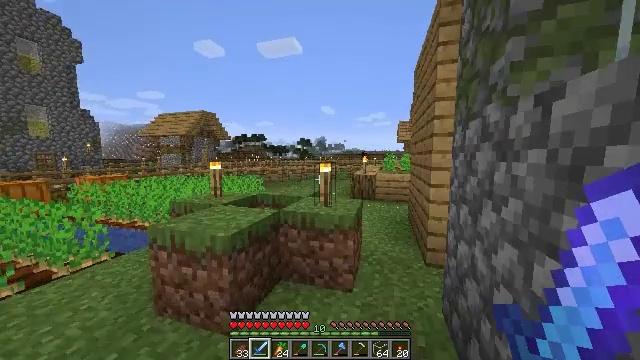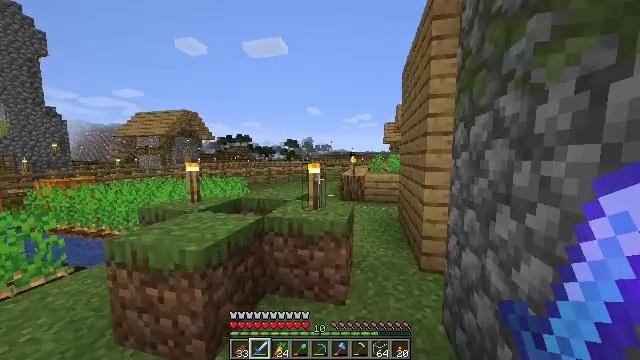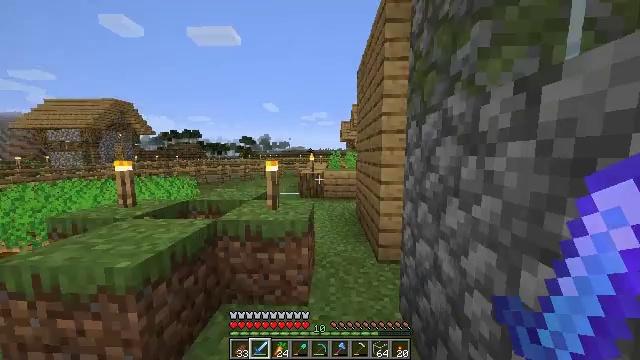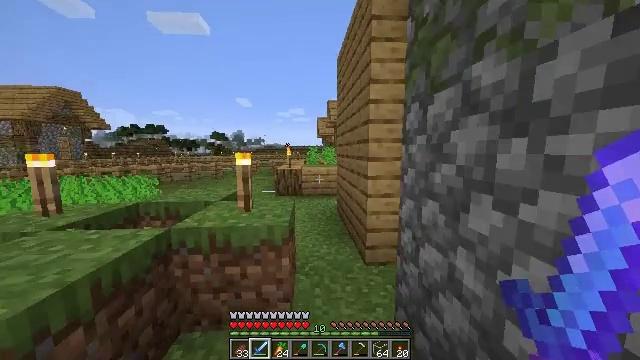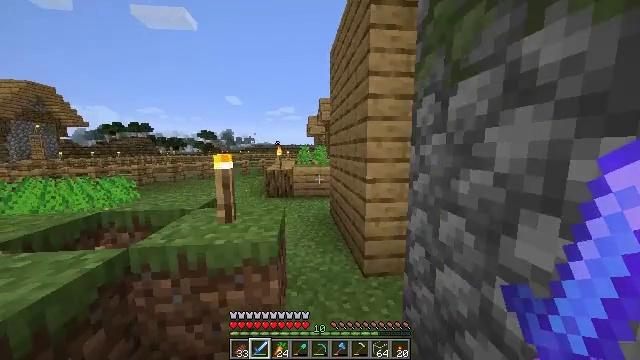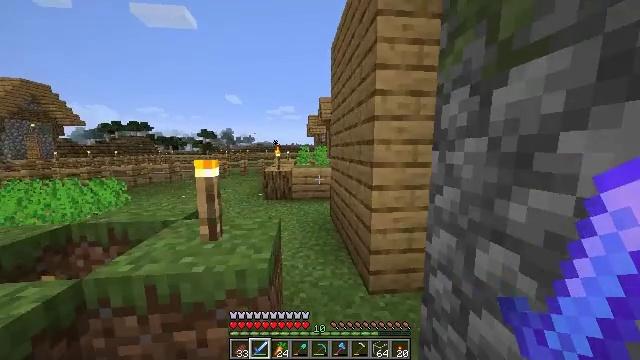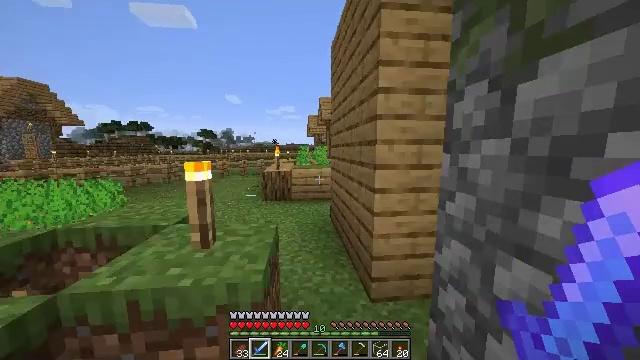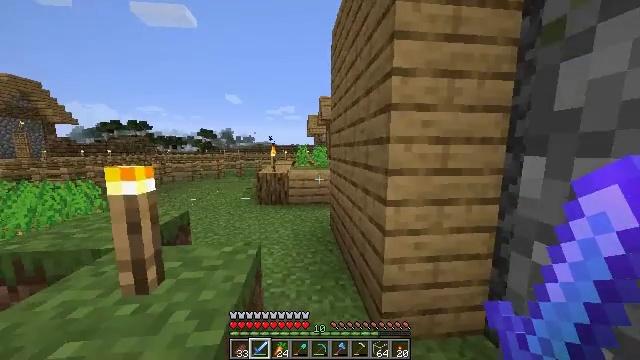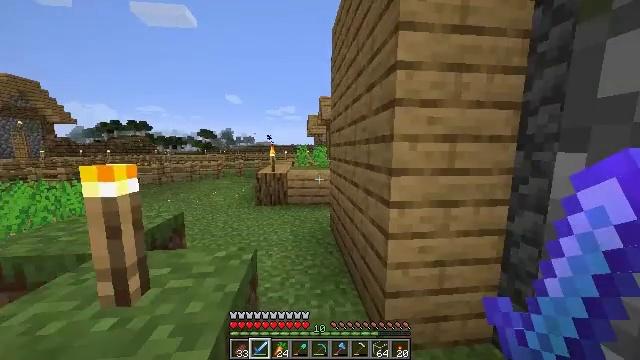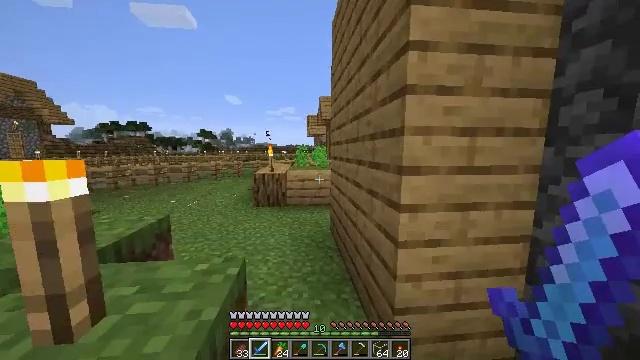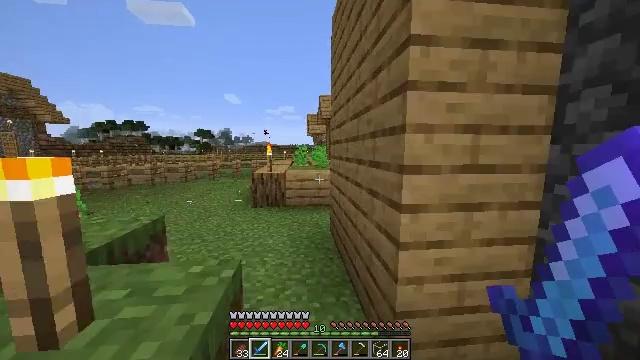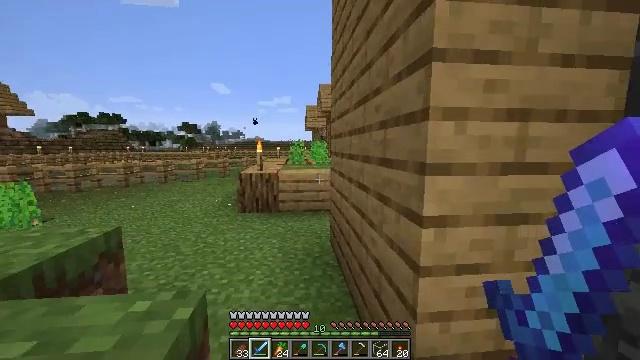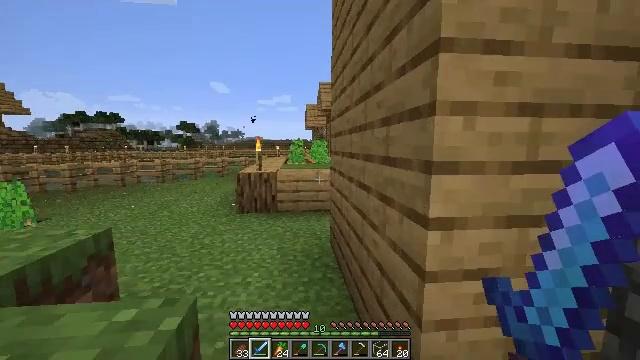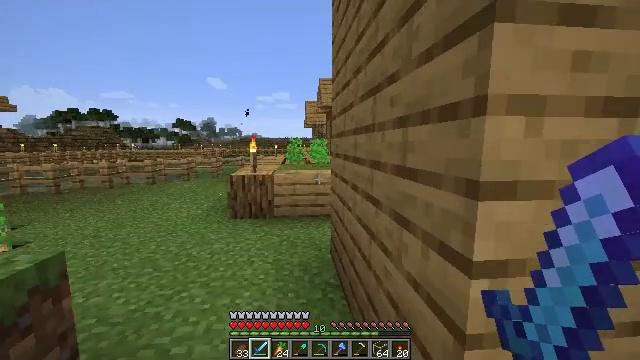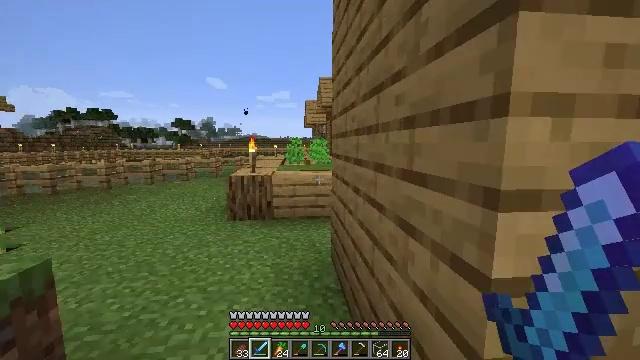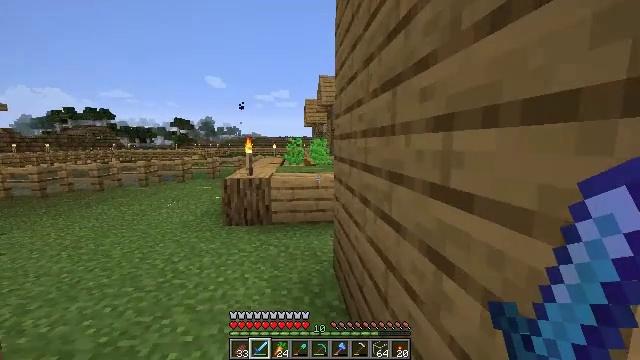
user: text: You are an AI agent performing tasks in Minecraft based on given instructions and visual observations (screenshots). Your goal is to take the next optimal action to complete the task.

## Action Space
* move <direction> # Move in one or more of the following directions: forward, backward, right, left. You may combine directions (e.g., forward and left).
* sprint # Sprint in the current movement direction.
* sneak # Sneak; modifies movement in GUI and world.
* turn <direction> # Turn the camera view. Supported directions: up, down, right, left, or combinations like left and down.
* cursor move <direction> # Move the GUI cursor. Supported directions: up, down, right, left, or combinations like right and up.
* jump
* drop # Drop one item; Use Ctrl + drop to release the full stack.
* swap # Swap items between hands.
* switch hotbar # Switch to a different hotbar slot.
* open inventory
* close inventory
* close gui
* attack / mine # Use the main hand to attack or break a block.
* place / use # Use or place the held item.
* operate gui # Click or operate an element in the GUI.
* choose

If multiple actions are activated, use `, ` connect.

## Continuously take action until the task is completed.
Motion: motion action
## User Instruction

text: craft item air
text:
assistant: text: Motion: move forward, sprint, turn right
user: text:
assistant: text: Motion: move forward, sprint, turn right
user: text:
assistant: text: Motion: move forward, turn right and down
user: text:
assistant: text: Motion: move forward, turn right
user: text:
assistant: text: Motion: move forward
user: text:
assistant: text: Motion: move forward, sprint
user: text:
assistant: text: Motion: move forward, sprint
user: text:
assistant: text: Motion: move forward, sprint
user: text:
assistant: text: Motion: move forward
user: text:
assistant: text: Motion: move forward
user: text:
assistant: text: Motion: move forward
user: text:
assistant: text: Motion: move forward
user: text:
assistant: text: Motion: move forward
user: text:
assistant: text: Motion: move forward
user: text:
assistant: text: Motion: move forward
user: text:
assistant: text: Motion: move forward
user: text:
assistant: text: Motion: move forward
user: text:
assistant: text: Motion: move forward
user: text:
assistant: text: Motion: move forward
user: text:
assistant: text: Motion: move forward
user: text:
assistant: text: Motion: move forward and move left
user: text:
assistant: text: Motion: move forward and move left, turn right
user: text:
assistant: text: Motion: move forward and move left, turn right and down
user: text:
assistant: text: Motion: move forward and move left, turn right
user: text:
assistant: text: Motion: move forward and move left, turn right
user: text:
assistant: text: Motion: move forward and move left, turn right
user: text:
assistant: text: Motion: move forward and move left, turn right
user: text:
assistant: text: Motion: move forward, turn right
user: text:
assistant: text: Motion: move forward, turn right
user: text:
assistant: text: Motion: turn right